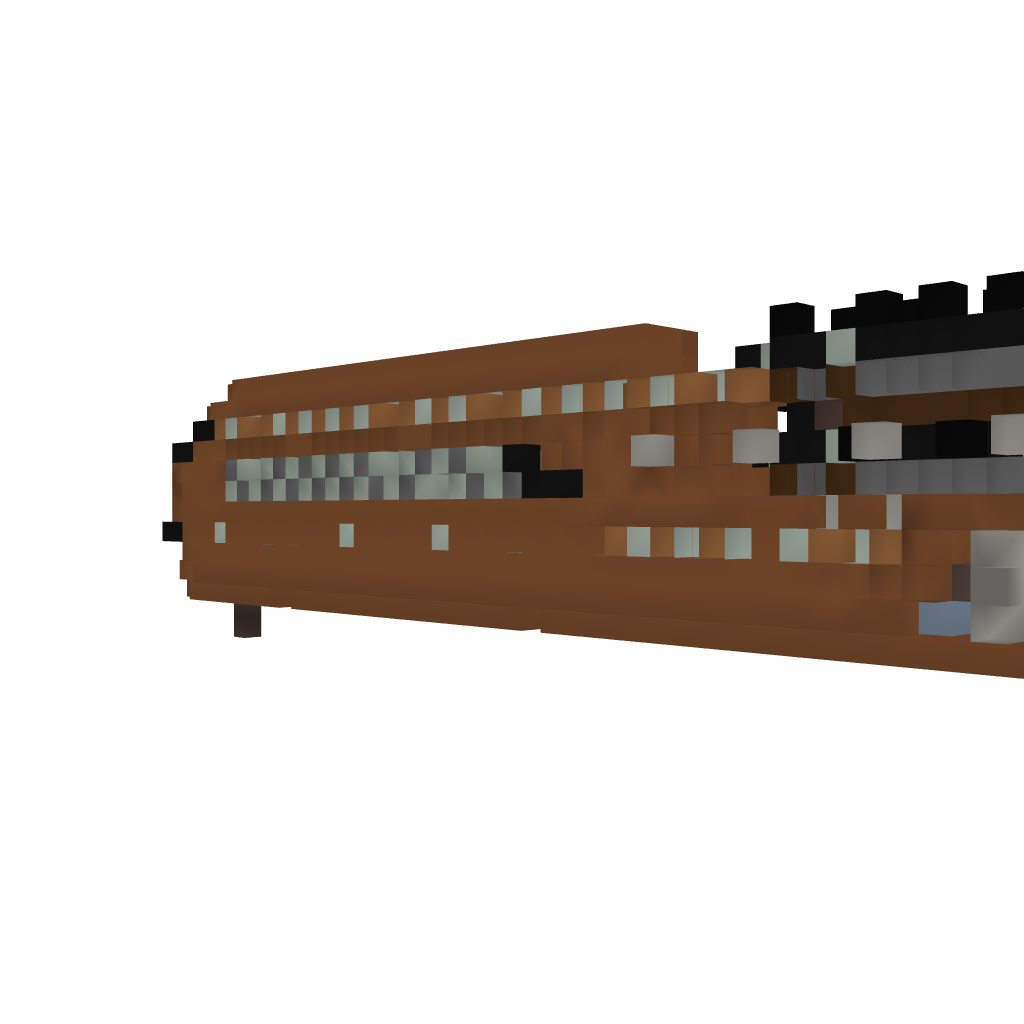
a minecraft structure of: Airship Frigate Class T Type A